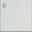
Piece: xx